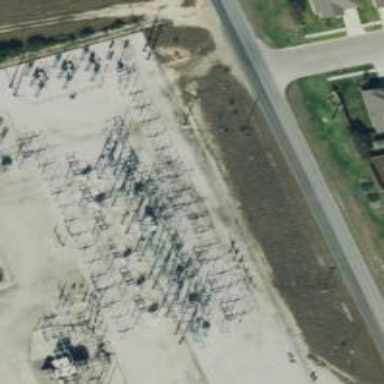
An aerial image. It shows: Power tower.